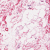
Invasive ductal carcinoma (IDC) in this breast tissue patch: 0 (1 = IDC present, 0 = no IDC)